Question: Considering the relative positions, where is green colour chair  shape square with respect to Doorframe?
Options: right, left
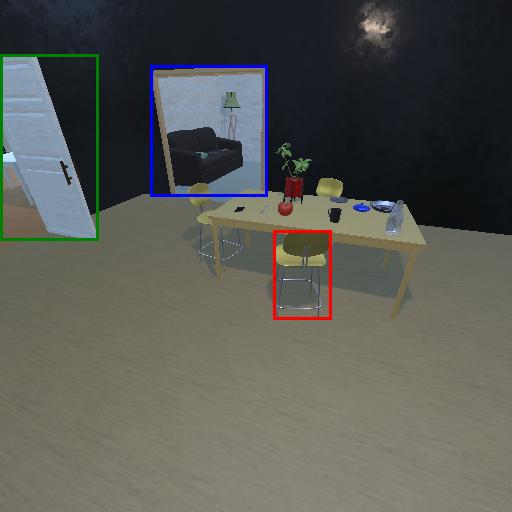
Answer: right